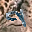
Label: 9